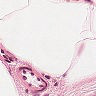
Metastatic tissue present: no